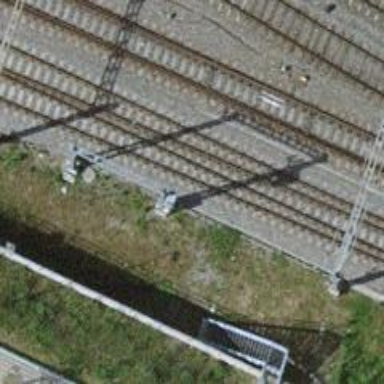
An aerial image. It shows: Railway switch.